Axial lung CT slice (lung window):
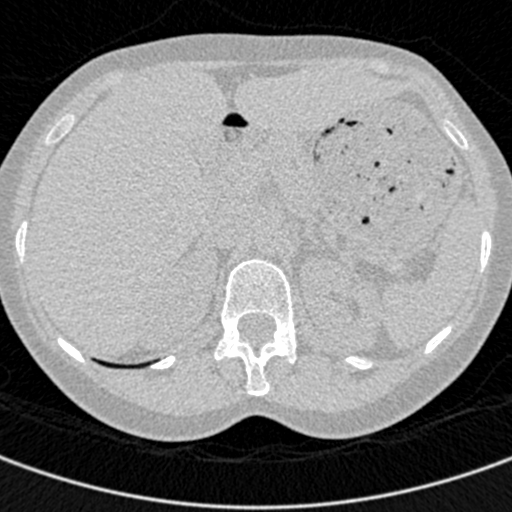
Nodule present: no